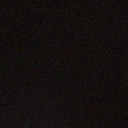
Screen state: off